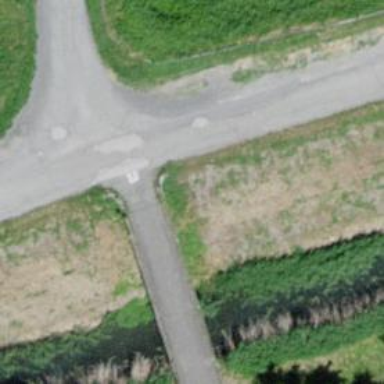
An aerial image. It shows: Bollard barrier.